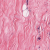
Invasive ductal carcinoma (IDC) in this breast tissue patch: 0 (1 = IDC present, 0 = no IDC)